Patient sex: M
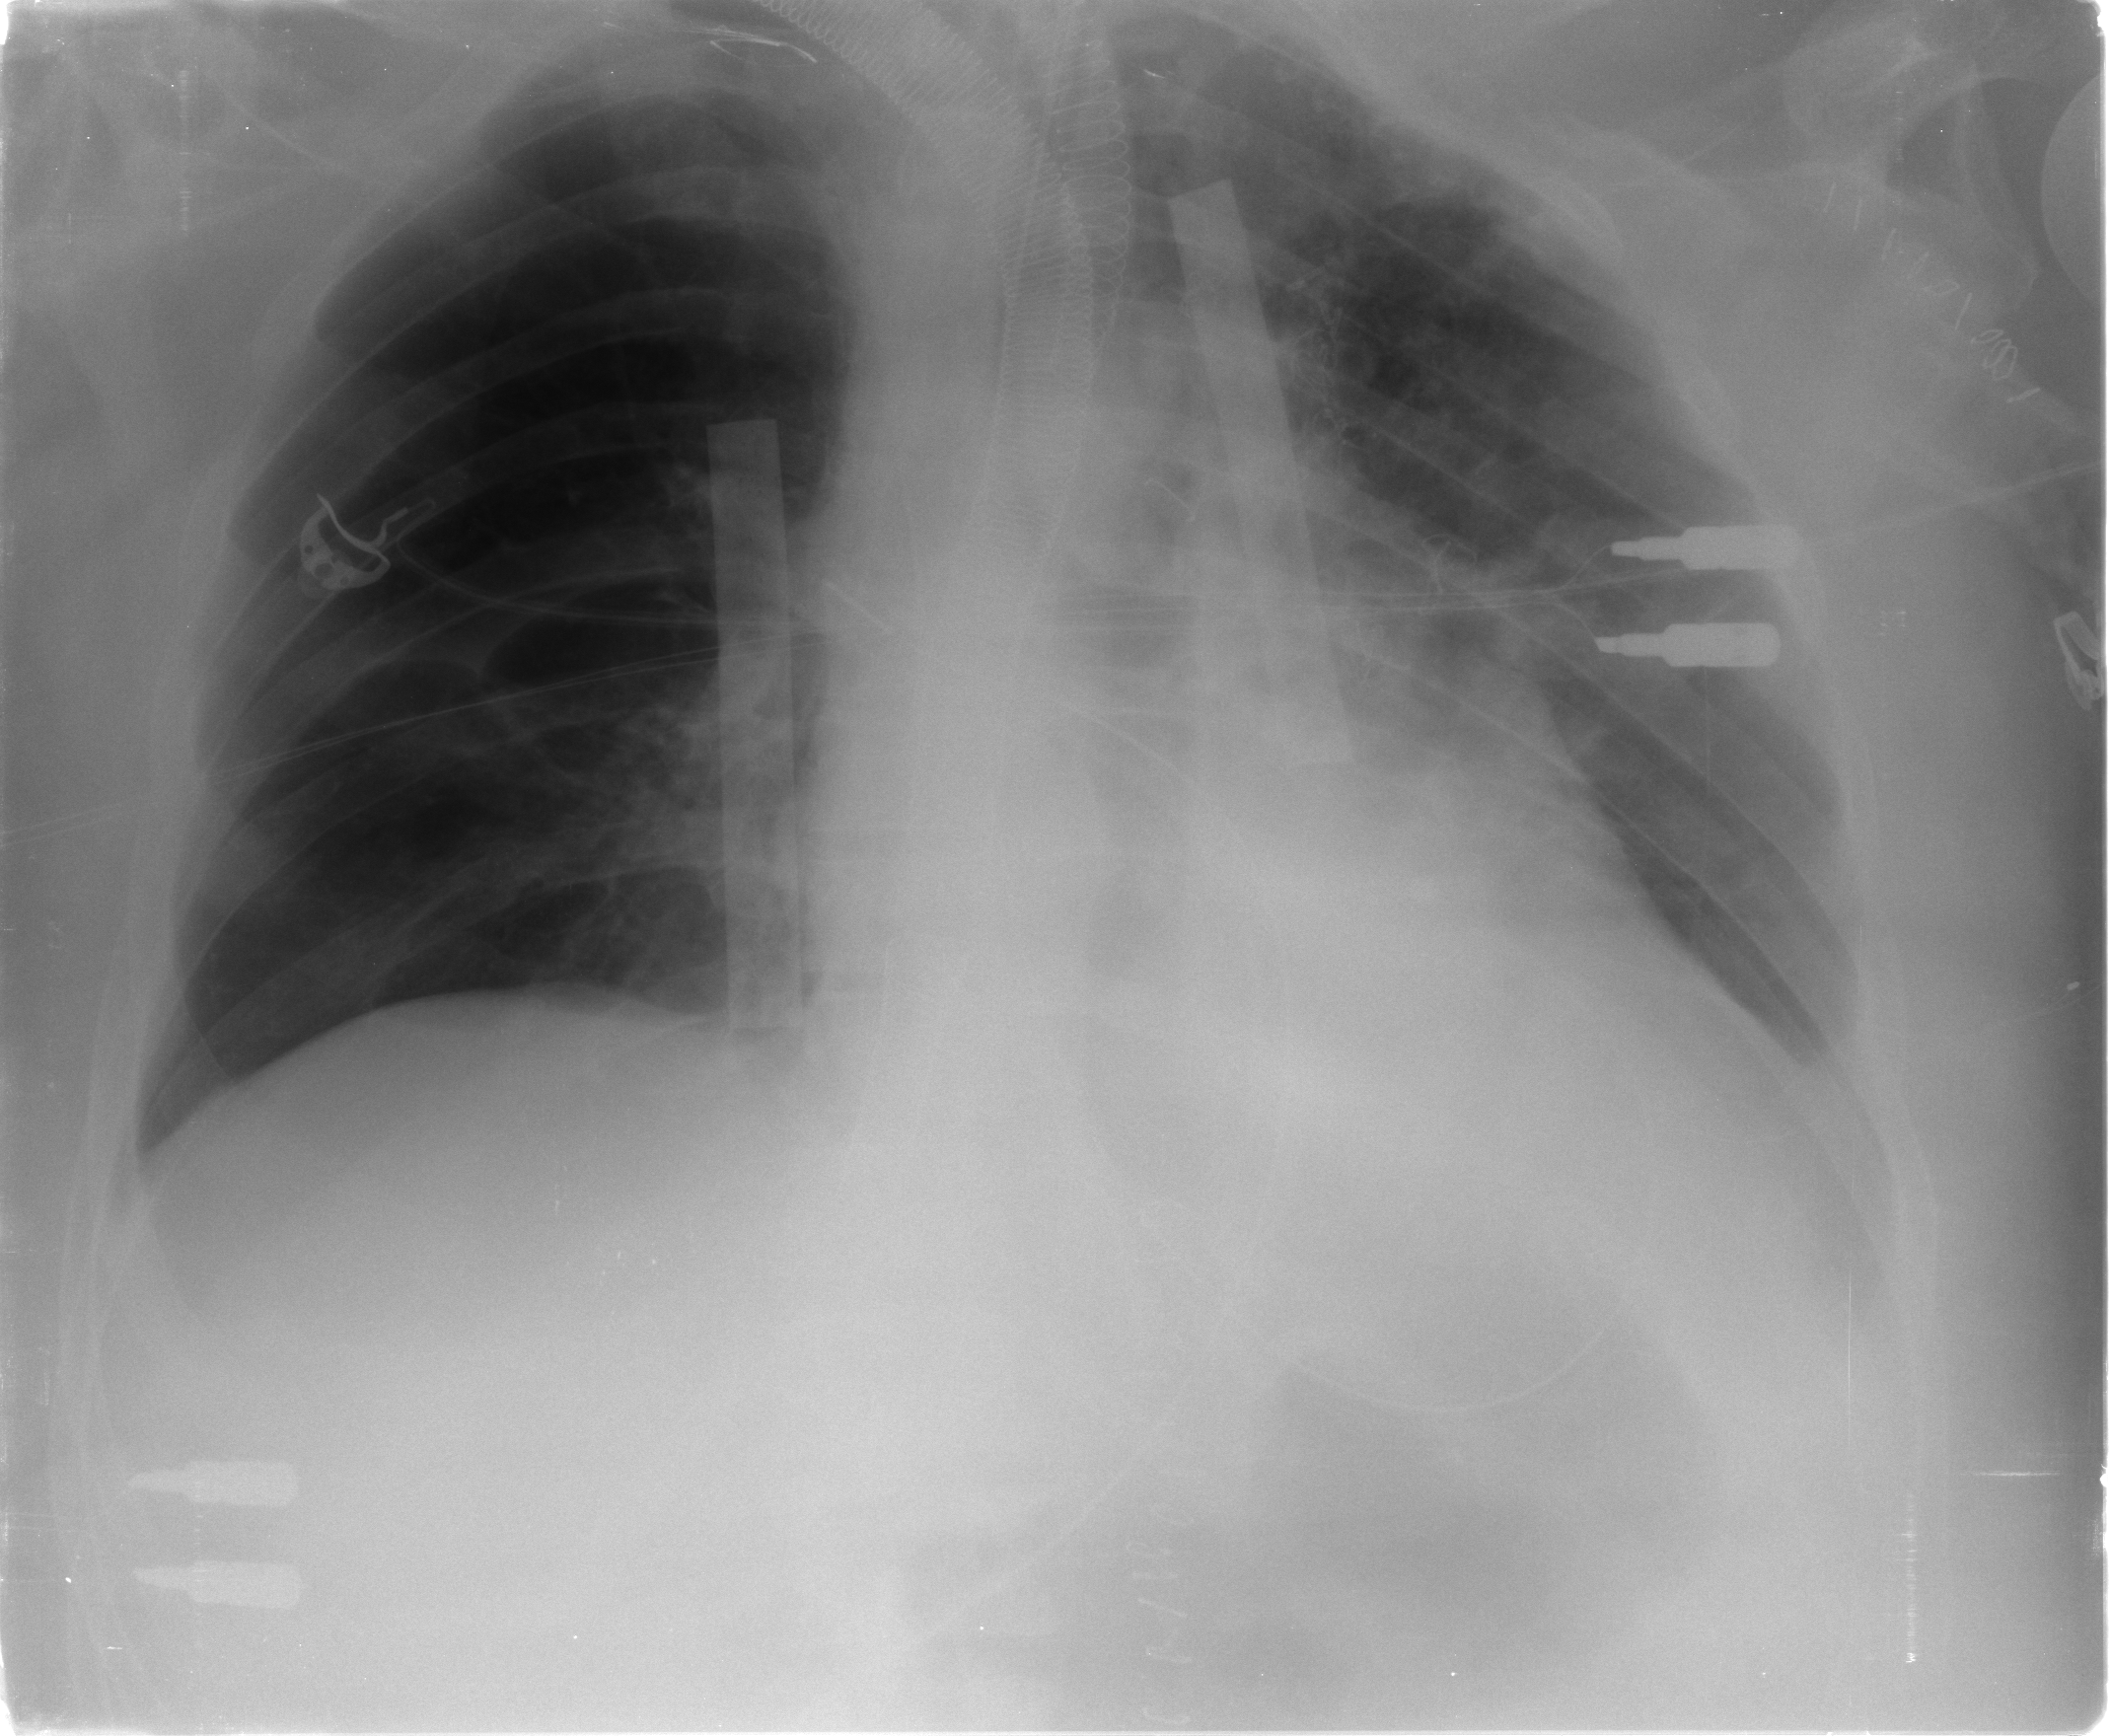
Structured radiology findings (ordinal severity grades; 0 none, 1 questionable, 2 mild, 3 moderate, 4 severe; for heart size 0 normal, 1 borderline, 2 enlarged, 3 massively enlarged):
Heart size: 1
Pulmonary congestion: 0
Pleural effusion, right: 0
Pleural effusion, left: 2
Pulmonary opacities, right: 1
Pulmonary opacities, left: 2
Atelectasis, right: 0
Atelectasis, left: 2